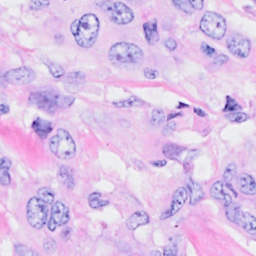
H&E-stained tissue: Breast